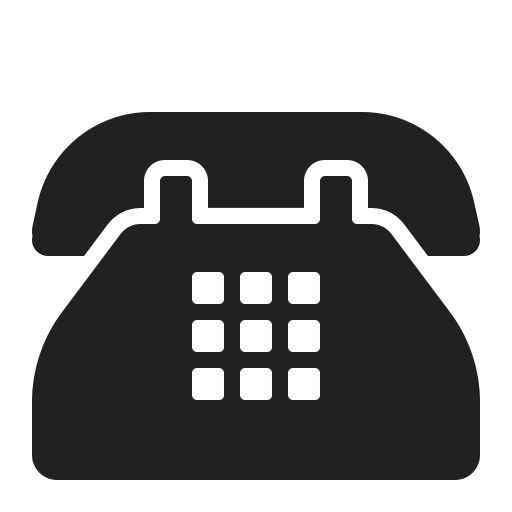
telephone high contrast